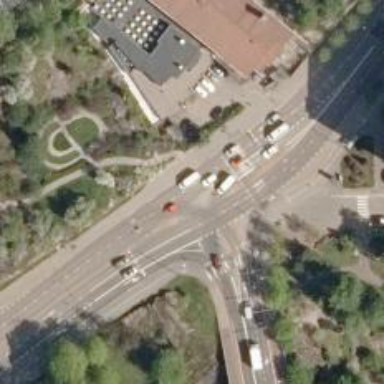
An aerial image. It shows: Crossing on asphalt cycleway.